Field crop: maize
Growth stage: 2
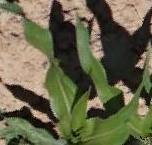
Species: maize